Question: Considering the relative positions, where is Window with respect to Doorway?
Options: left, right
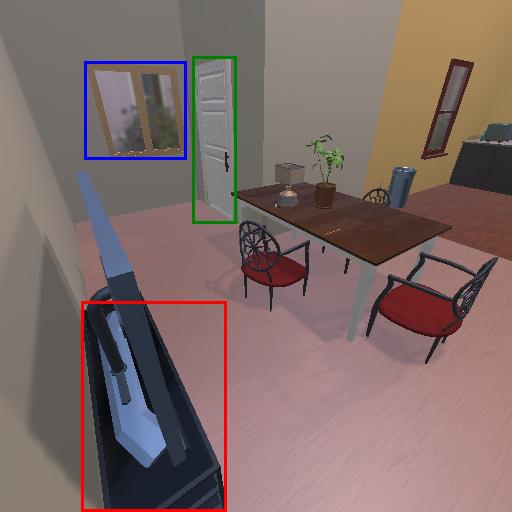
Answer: left